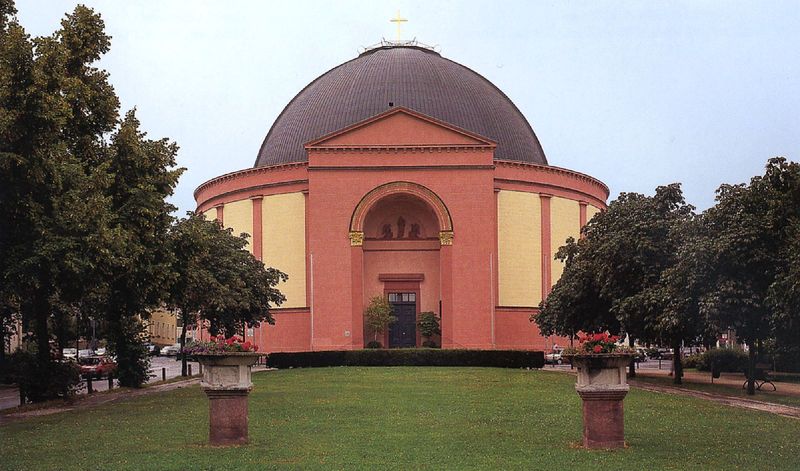
Titel: Katholische Ludwigskirche in Darmstadt
Künstler: Georg Moller
Standort: Darmstadt (EU - D - H)
Schlagwörter: baum, blau, himmel, bäume, gelb, ocker, stadt, blumen, fenster, schwarz, straße, säulen, tür, dach, gebäude, gras, park, rasen, rot, weg, wiese, architektur, kirche, gold, rund, garten, kübel, farbig, bogen, giebel, allee, hecke, platz, pilaster, auto, rundbogen, kuppel, tor, foto, fotografie, eingang, nische, kreuz, dom, form, dreiecksgiebel, portal, sims, skulpturen, kapelle, korinthisch, mausoleum, dreiteilig, lisenen, tempelfront, rundbau, kuppelbau, vorgarten, synagoge, kupel, r, neuklassizismus, sant stefano, rom